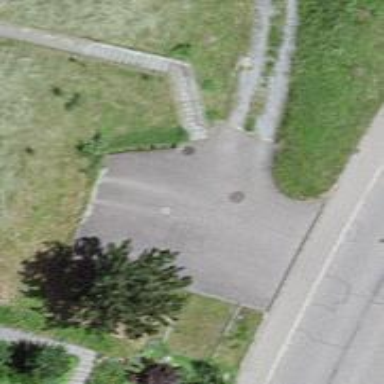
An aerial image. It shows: Footway.